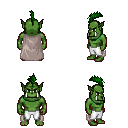
a pixel art fantasy rpg character, male body template, orc, green skin, gray cape, white pants, green mohawk hairstyle, four views (front, back, left, right), 2x2 character sprite sheet, small pixel art, hard edges, no anti-aliasing